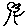
Label: tree